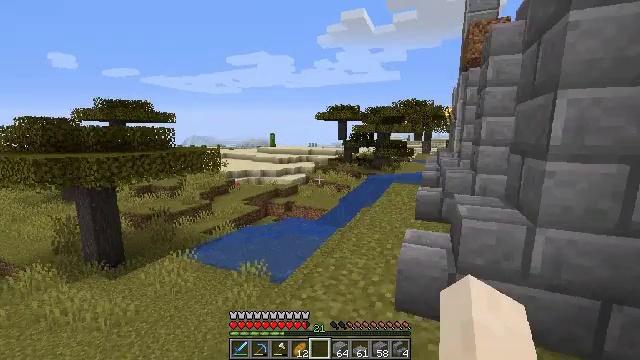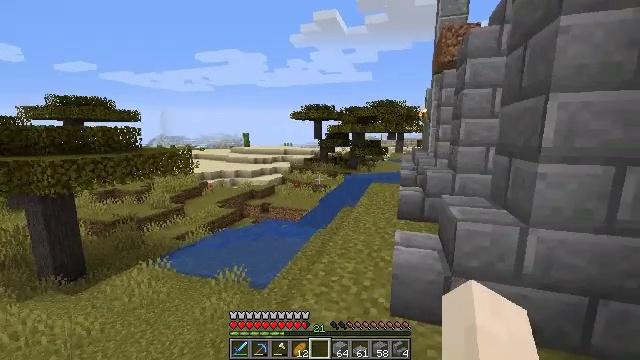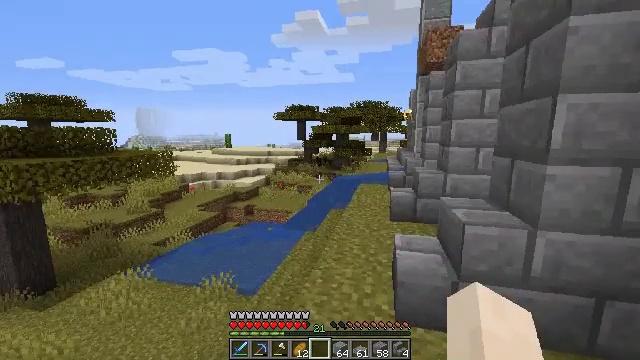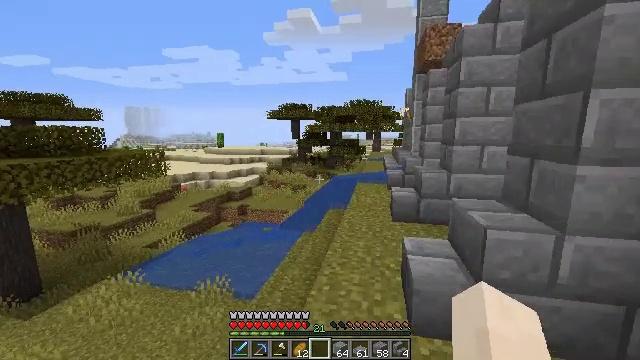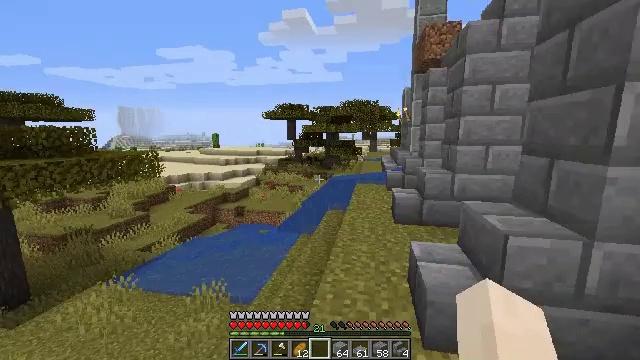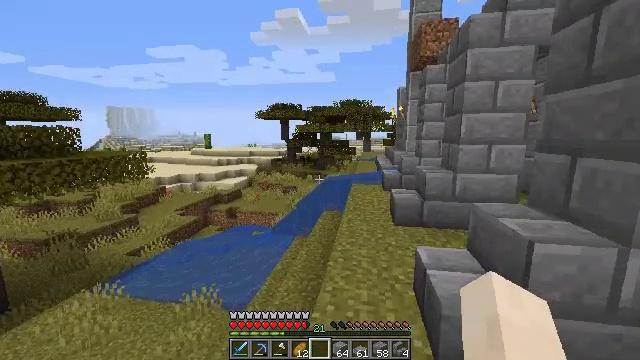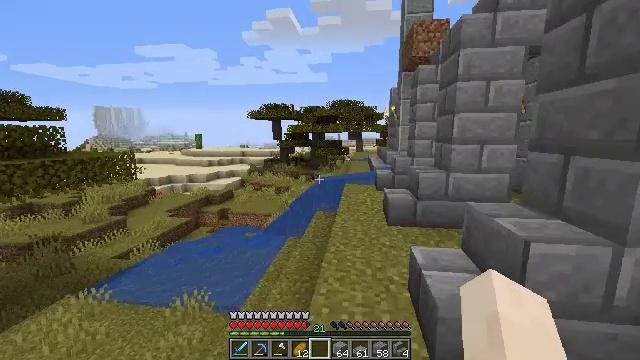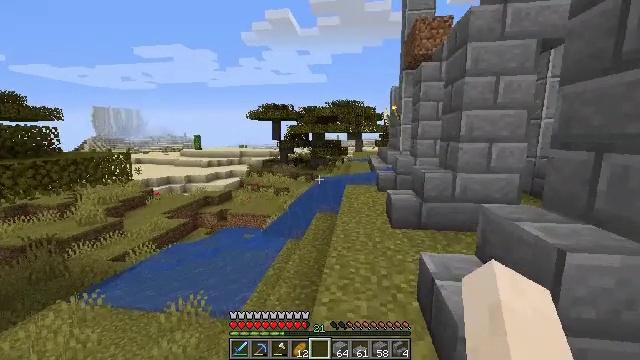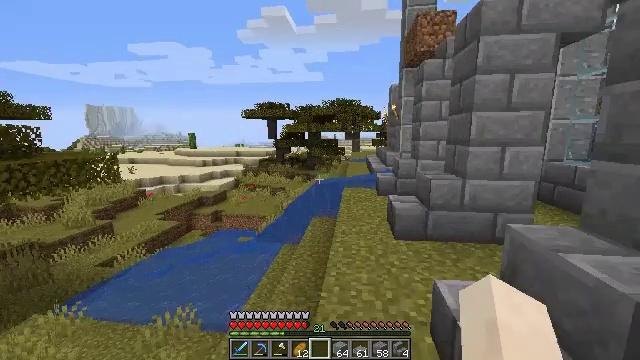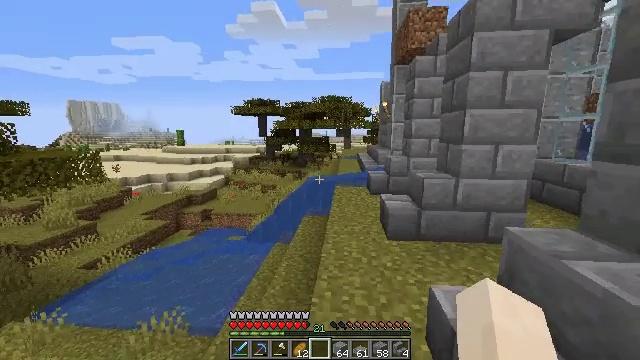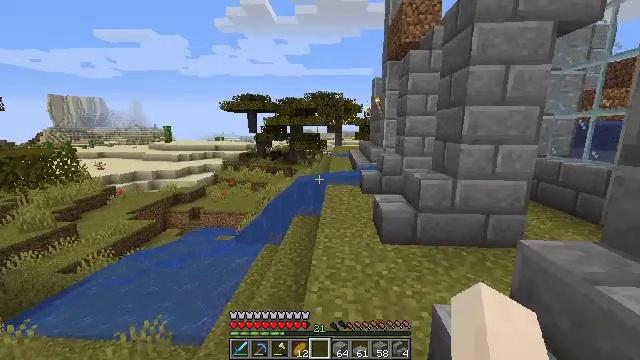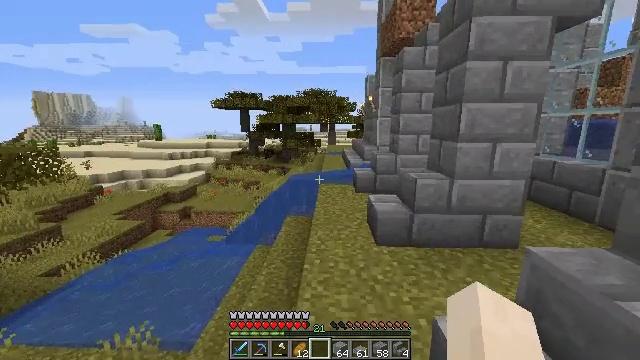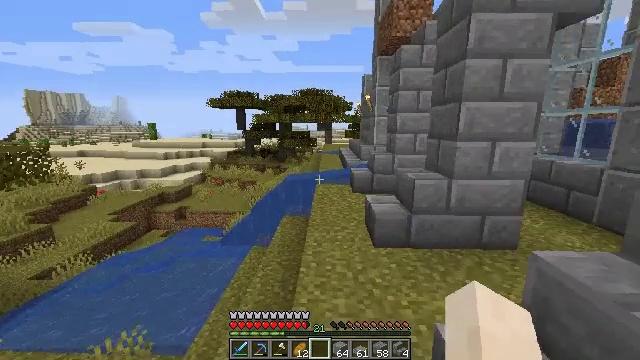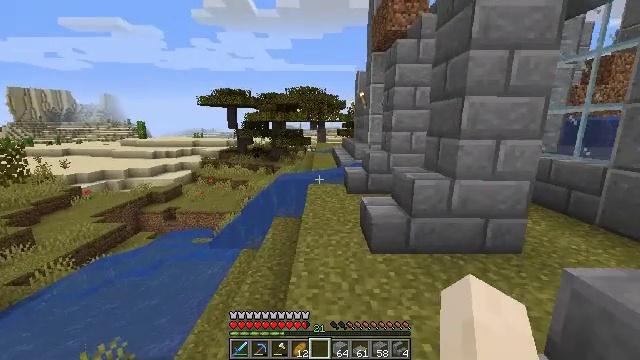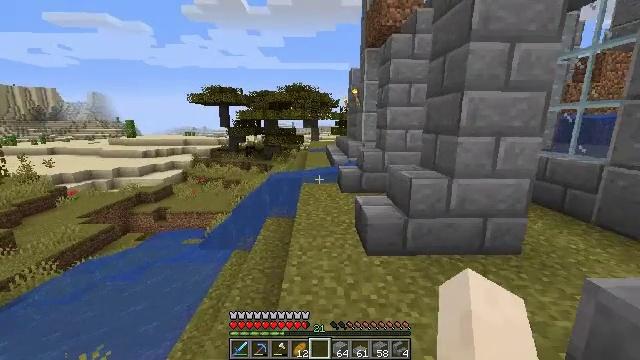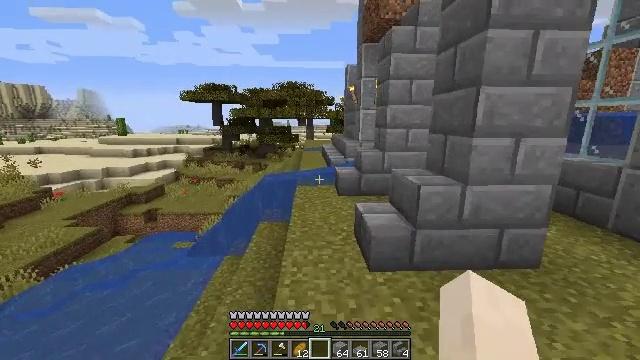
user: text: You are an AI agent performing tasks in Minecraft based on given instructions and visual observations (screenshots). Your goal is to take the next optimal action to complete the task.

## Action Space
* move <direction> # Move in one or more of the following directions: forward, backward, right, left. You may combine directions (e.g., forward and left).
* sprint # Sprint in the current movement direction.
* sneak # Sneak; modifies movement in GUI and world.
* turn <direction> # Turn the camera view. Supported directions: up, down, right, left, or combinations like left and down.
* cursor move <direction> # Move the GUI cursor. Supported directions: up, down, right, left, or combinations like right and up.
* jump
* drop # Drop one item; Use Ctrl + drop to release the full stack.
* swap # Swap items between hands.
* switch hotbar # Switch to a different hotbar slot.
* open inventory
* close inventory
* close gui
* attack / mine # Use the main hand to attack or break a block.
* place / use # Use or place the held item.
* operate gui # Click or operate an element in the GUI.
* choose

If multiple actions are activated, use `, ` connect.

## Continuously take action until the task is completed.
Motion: motion action
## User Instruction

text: Break the stone brick stairs.
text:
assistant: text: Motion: move forward and move left, turn right
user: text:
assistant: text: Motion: move forward and move left, turn right
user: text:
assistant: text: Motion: move forward, turn right
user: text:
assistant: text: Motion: move forward
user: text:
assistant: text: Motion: move forward, turn right
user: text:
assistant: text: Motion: move forward, turn right
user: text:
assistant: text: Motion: move forward
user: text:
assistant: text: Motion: move forward
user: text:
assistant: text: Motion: move forward, turn right
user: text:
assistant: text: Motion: move forward, turn right
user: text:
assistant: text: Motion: move forward, turn right
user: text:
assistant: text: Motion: move forward
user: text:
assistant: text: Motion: move forward, turn right
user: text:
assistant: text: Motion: move forward, turn right
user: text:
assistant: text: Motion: move forward, turn right
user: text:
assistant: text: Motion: move forward, turn right
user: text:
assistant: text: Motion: move forward, turn right
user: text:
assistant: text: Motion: move forward, turn right and down
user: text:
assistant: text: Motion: move forward, turn right
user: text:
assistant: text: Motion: move forward, turn right and up
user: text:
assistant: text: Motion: move forward and move right
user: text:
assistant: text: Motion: move forward and move right
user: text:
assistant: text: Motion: move forward and move right
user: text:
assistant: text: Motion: move forward and move right
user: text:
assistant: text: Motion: move forward and move right
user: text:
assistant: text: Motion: move forward and move right
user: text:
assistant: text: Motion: move forward and move right, turn left
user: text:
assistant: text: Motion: move forward and move right, turn left
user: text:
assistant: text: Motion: move forward and move right, turn left
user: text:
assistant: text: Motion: move forward and move right, turn left